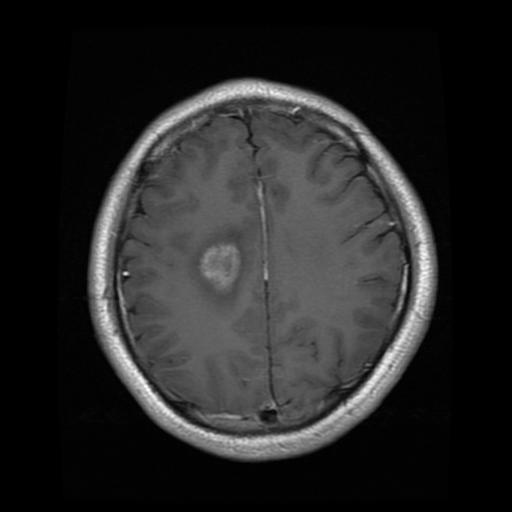
Label: glioma